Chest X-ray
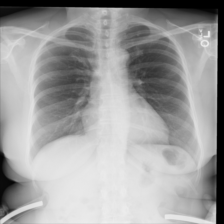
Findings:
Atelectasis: negative
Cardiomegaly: negative
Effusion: negative
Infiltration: negative
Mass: negative
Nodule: positive
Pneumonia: negative
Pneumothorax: negative
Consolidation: negative
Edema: negative
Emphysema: negative
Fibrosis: negative
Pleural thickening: negative
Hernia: negative